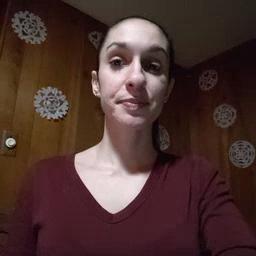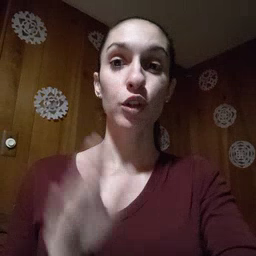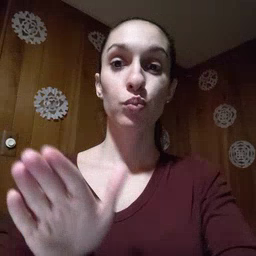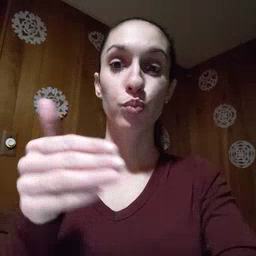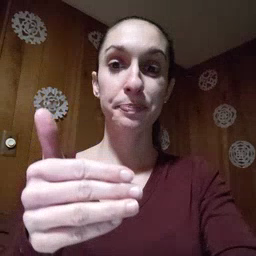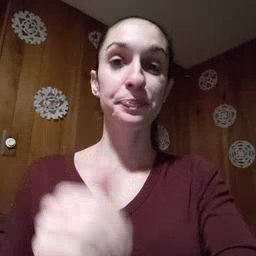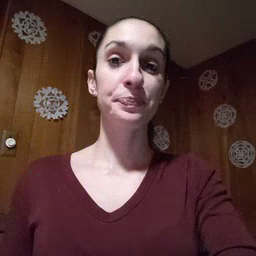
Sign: room